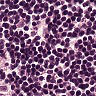
Metastatic tissue present: no